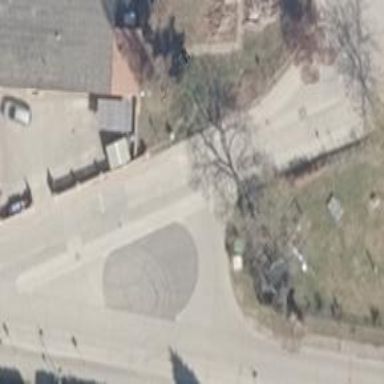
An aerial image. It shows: Residential road with concrete surface.